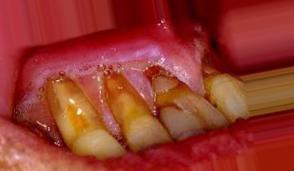
Condition: Tooth Discoloration